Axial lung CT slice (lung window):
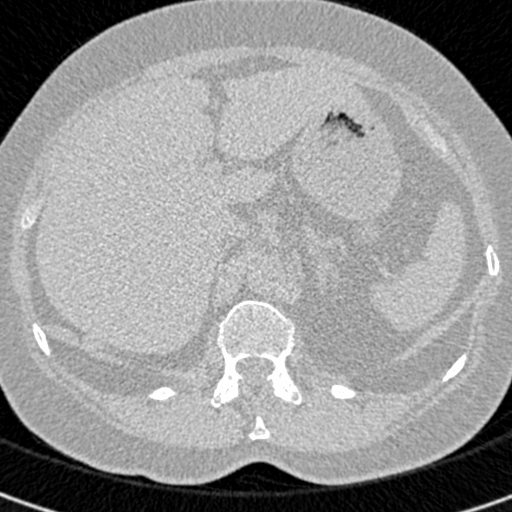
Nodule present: no